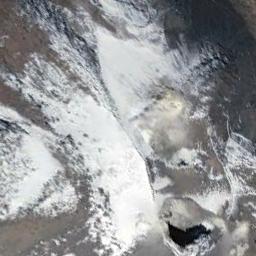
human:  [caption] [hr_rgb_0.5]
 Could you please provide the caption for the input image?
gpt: The snowberg is partly covered with snow and ice .

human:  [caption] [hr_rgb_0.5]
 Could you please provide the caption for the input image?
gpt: The snow berg is consist of bare land and white snow .

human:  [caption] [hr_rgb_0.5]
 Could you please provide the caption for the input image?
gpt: The snowberg is covered with snow .

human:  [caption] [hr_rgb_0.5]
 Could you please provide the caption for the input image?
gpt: White snow and brown bare ground intersect on the snow mountain .

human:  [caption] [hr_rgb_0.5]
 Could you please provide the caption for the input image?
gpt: There are much snow and some bare land on the snowberg .